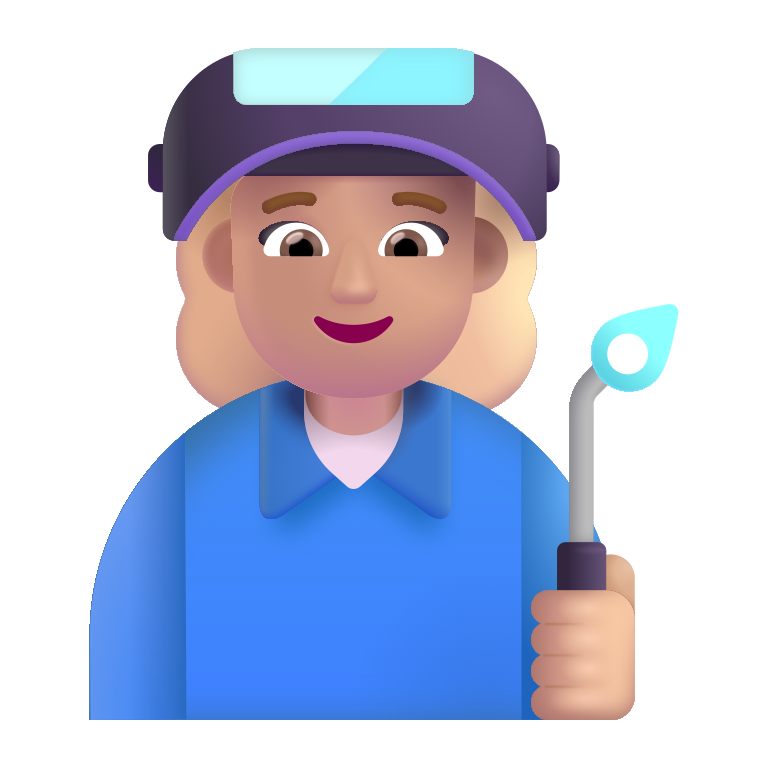
woman factory worker color  light